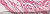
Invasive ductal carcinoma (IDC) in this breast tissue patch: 0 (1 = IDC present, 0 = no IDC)